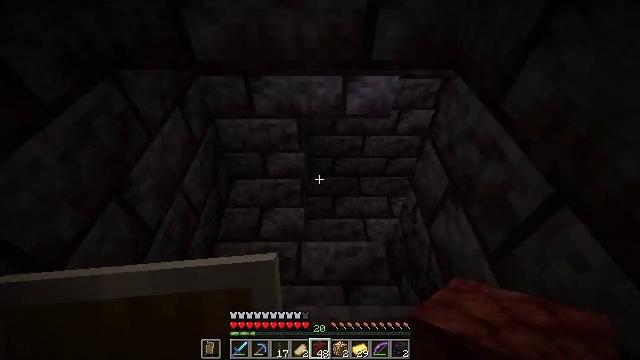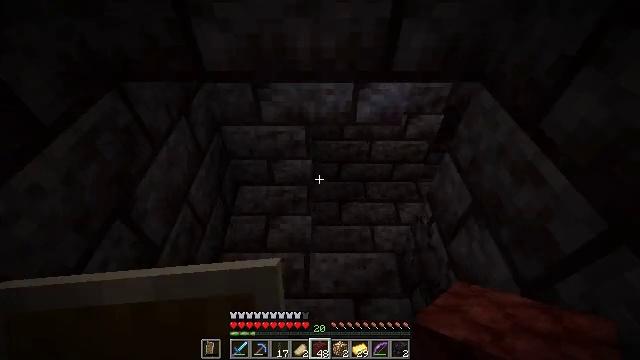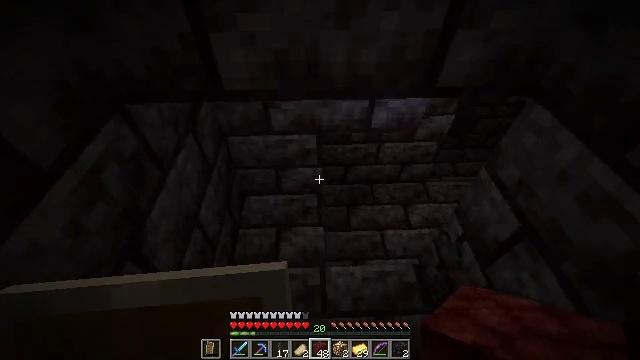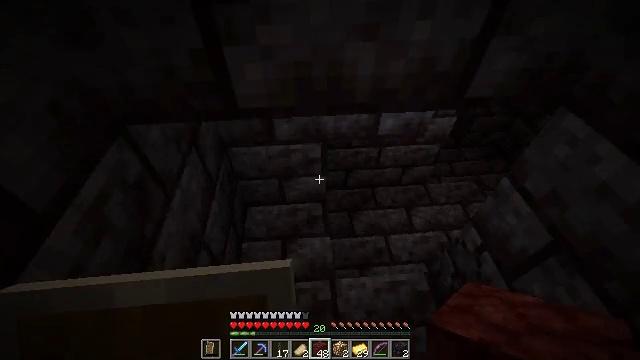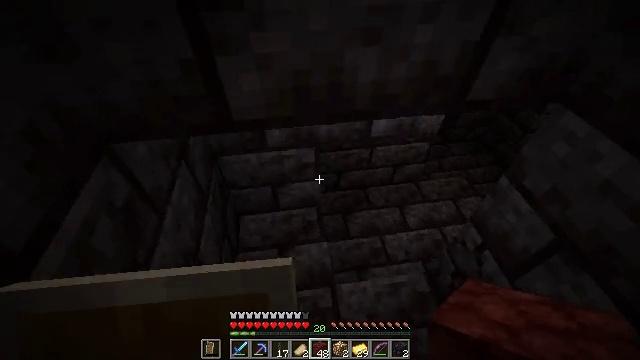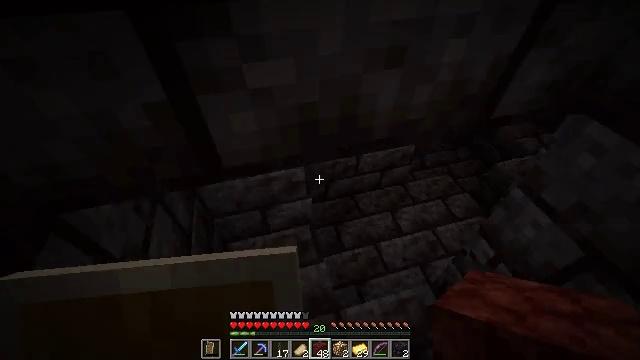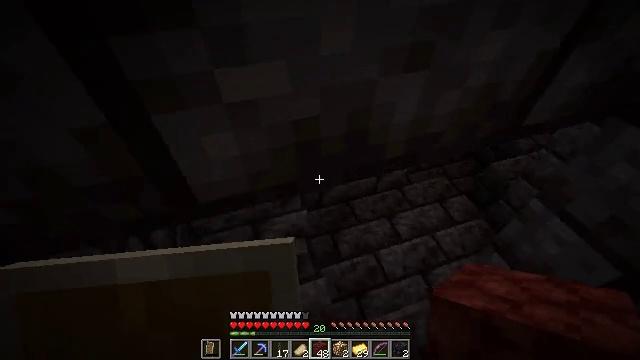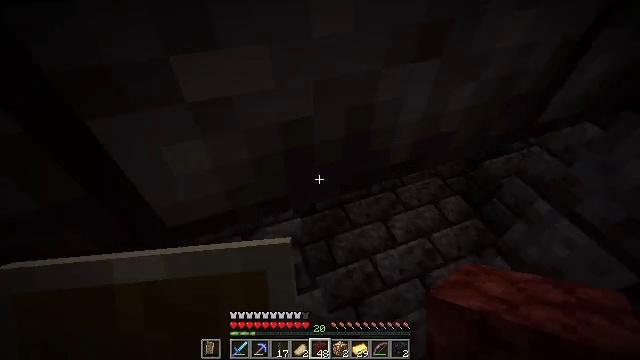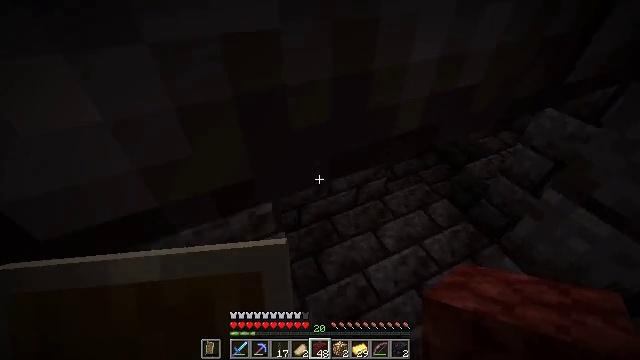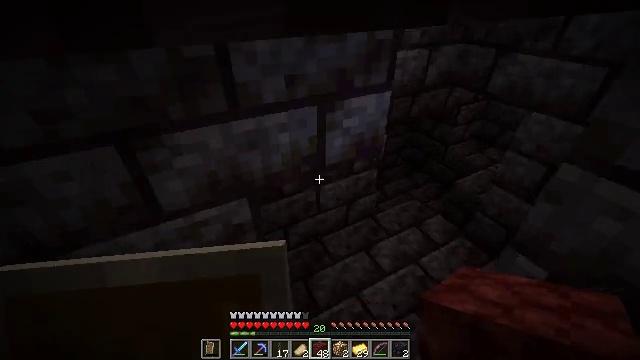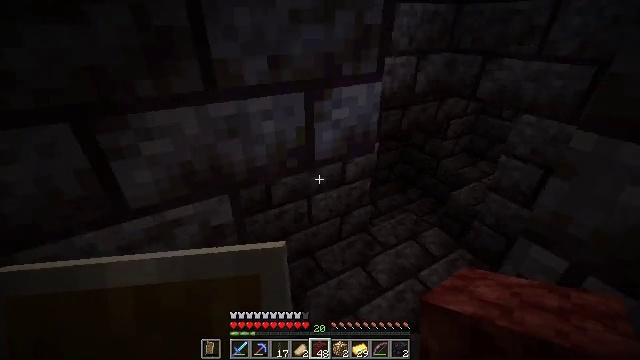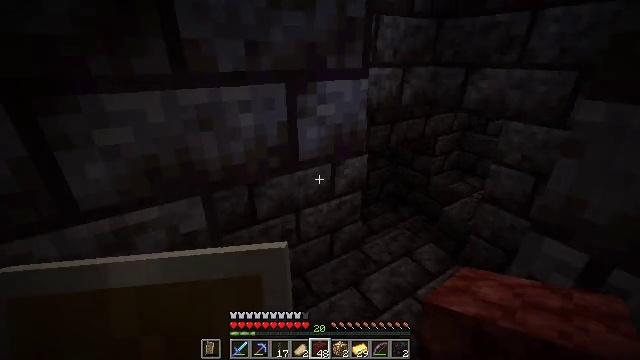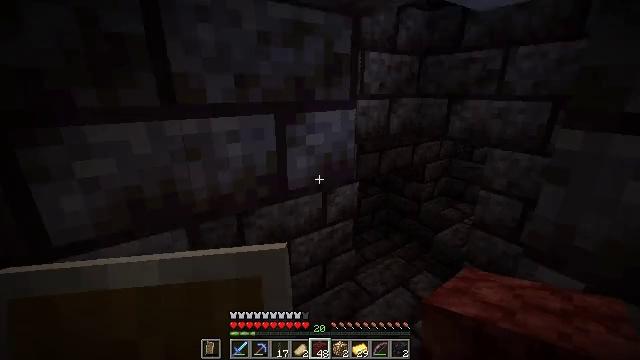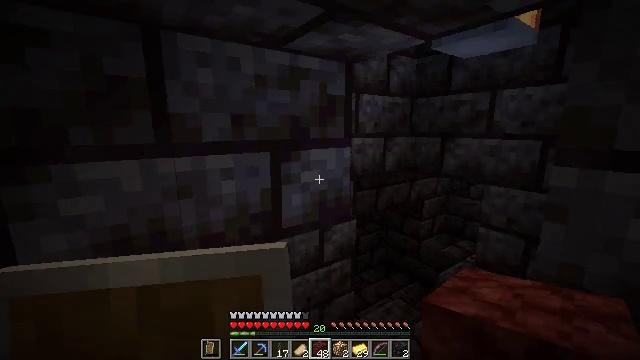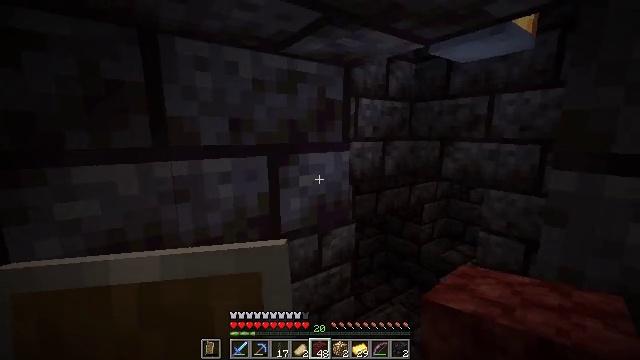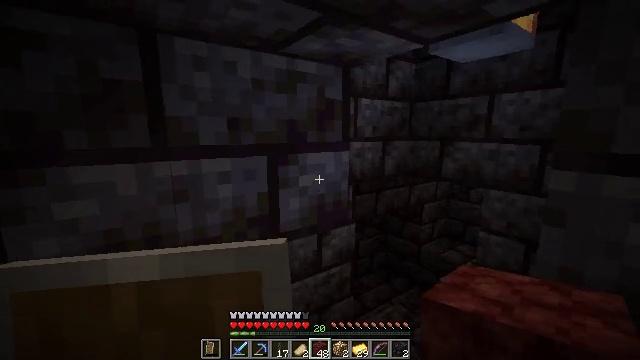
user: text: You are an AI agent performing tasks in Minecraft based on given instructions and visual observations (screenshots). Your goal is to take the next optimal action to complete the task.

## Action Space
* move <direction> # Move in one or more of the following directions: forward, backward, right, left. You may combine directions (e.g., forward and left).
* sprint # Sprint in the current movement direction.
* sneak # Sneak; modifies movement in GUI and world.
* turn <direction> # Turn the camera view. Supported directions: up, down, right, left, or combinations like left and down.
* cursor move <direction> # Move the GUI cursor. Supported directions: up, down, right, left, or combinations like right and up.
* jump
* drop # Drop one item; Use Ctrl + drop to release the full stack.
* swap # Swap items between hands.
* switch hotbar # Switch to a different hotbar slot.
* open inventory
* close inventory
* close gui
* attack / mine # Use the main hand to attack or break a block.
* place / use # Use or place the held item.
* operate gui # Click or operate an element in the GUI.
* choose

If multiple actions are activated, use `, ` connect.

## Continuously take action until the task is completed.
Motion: motion action
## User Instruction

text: Gather chiseled polished blackstone from structures.
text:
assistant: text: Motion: move forward and move left
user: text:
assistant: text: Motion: move forward and move left, turn right and down
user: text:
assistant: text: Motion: move forward and move left, turn right
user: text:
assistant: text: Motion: move forward, turn right
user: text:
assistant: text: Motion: move forward, turn right
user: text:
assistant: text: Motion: move forward, turn right
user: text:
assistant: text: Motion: move forward, turn right
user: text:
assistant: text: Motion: move forward, turn right and up
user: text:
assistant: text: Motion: move forward, turn right and up
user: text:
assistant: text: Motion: move forward, turn right and up
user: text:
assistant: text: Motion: turn right and up
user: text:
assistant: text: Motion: turn right and up
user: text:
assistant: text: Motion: turn up
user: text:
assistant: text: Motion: no_op
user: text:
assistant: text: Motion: no_op
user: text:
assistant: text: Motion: no_op
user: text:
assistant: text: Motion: no_op
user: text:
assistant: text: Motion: turn right
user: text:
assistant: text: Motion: turn right and down
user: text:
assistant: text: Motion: move forward, turn right and down
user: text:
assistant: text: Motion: move forward, turn right and down
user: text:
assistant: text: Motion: move forward, turn right and down
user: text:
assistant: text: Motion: move forward and move left
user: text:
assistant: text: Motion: move forward and move left, turn right and down
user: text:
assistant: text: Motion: move forward, turn right and down
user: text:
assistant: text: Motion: move forward, turn down
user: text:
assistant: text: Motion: move forward
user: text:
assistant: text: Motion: move forward
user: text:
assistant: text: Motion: move forward
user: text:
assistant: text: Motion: move forward